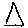
Label: triangle